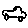
Label: car